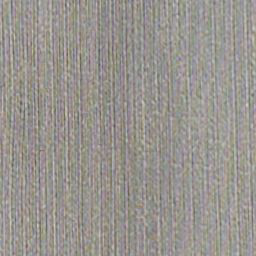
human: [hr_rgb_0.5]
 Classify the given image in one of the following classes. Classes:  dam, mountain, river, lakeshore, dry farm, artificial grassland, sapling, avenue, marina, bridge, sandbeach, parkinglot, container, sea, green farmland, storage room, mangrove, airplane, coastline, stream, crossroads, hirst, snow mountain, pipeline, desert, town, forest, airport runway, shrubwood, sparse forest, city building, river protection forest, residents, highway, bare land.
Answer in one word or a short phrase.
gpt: dry farm